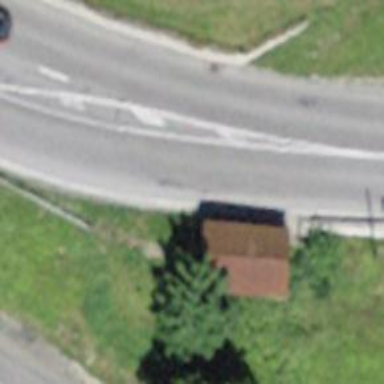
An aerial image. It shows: Road with steps.